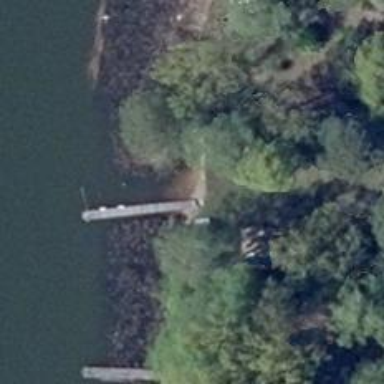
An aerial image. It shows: Man-made pier.